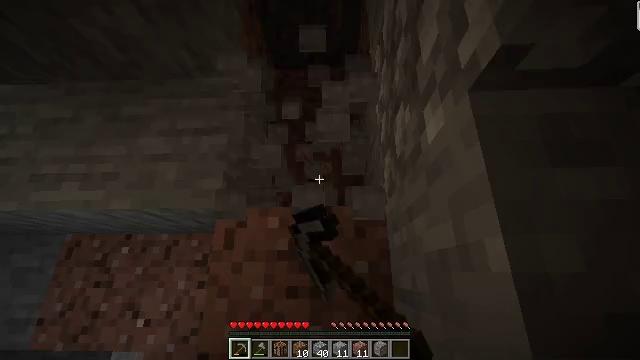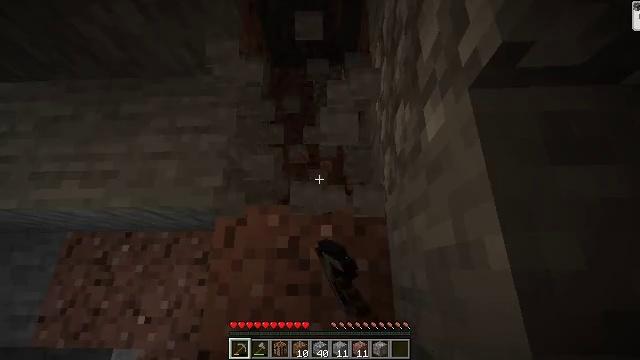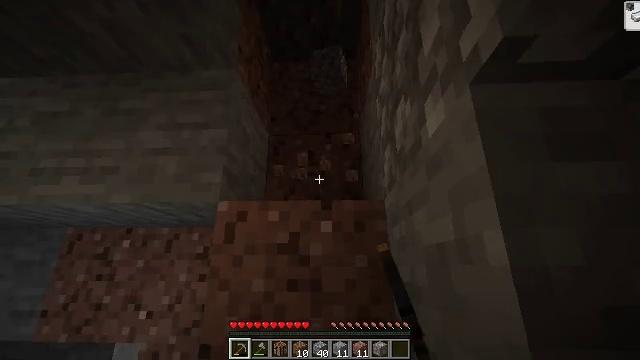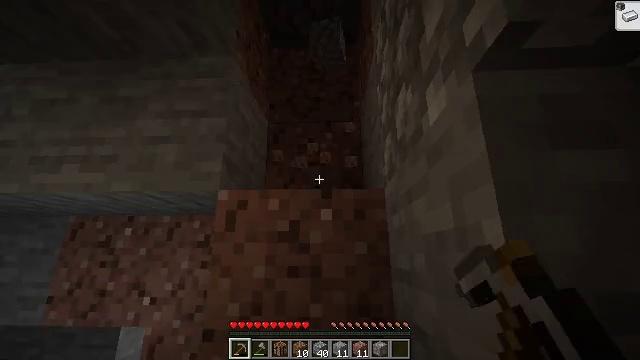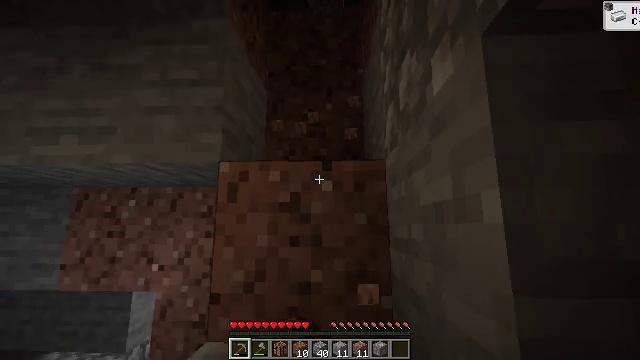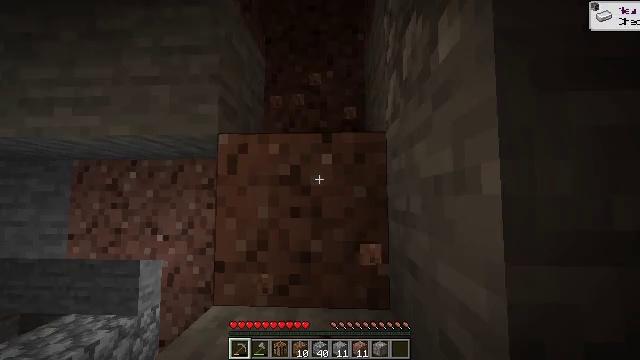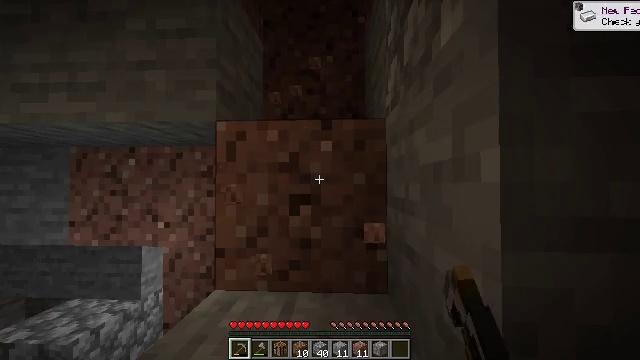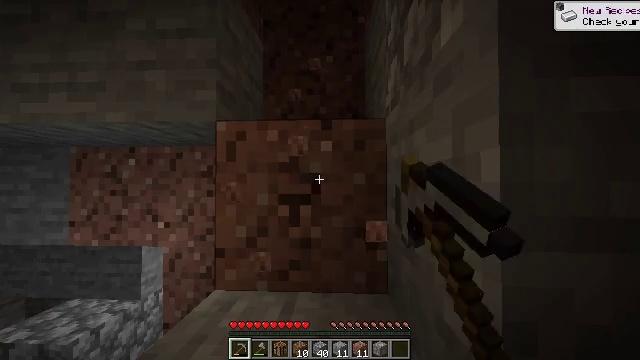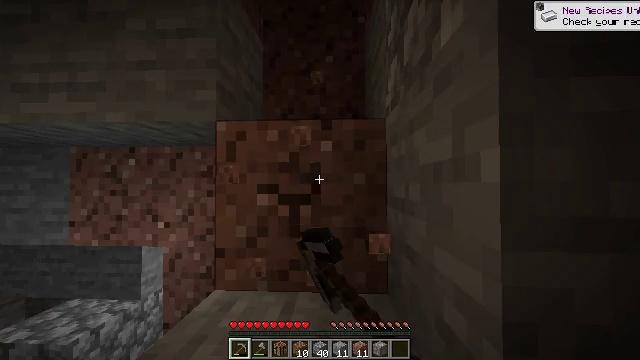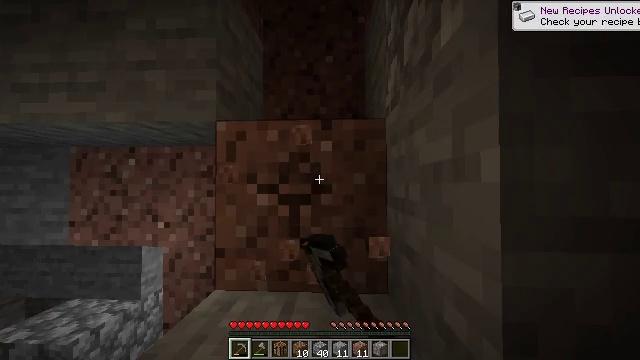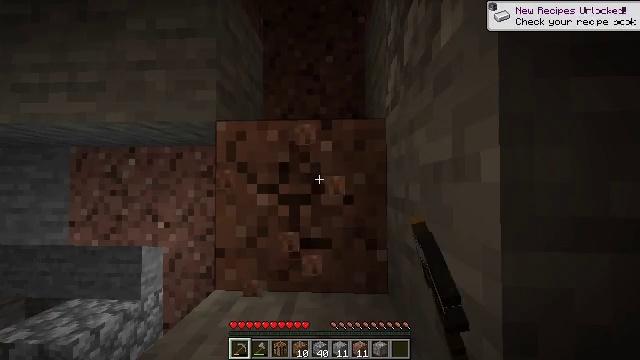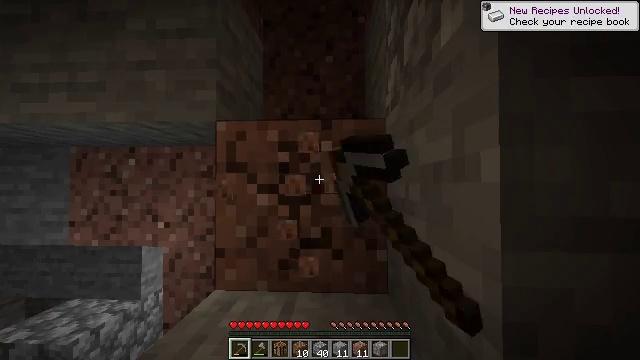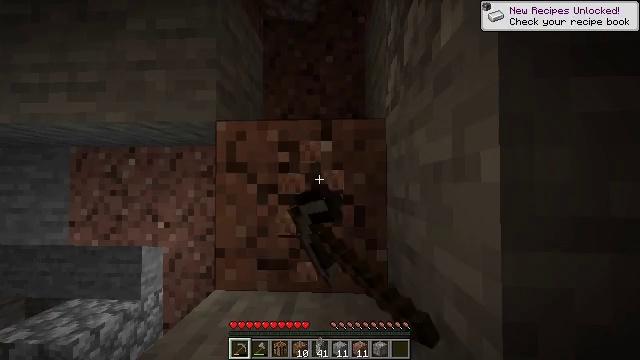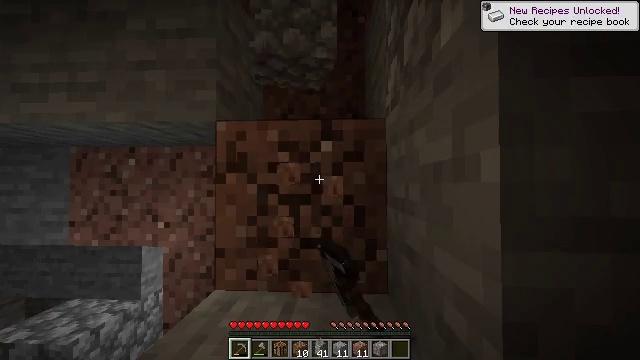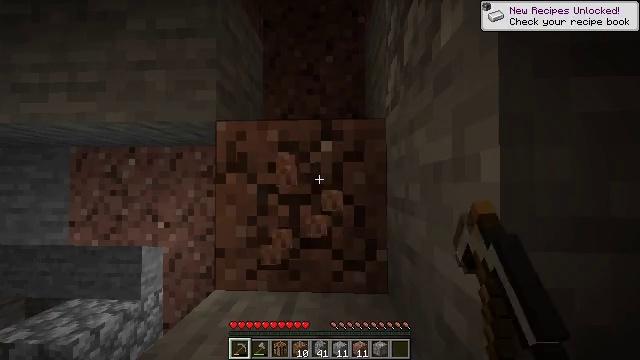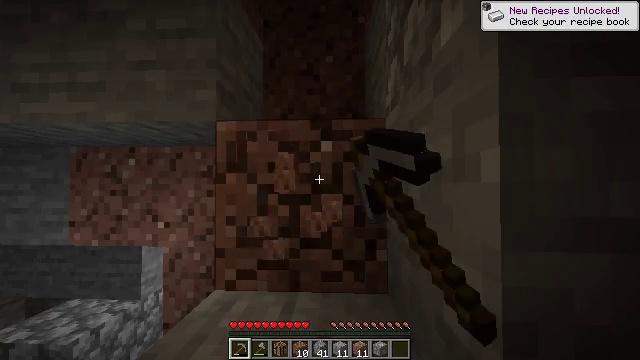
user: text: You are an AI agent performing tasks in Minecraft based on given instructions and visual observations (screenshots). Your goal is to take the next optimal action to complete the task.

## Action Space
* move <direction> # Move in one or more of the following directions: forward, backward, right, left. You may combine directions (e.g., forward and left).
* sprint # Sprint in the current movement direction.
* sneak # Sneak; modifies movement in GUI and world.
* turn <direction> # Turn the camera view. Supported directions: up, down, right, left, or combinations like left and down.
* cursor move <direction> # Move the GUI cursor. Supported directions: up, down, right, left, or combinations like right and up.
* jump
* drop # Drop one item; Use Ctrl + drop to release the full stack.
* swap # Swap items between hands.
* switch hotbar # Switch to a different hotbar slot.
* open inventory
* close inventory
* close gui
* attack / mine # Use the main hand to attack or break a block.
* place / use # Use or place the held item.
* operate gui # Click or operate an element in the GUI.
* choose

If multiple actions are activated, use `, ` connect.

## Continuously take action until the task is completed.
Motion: motion action
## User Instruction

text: Attack the ground to harvest granite.
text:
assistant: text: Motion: attack / mine
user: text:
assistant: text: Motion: attack / mine
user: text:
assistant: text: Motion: turn down, attack / mine
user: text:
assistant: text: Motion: turn down, attack / mine
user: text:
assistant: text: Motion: turn down, attack / mine
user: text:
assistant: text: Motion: turn down, attack / mine
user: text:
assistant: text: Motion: attack / mine
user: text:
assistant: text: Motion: attack / mine
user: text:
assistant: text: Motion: attack / mine
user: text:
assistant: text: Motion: attack / mine
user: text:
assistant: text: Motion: attack / mine
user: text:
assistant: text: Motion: attack / mine
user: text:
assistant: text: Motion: attack / mine
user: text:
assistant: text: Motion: attack / mine
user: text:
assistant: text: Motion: attack / mine
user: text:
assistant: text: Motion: attack / mine
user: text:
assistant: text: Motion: attack / mine
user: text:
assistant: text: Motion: attack / mine
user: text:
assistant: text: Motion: attack / mine
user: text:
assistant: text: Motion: move forward
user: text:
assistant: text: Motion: no_op